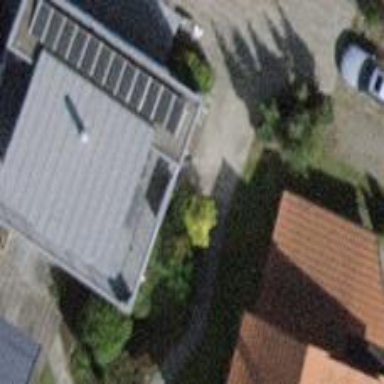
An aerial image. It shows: Detached building.